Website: apple
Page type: customer-info-address
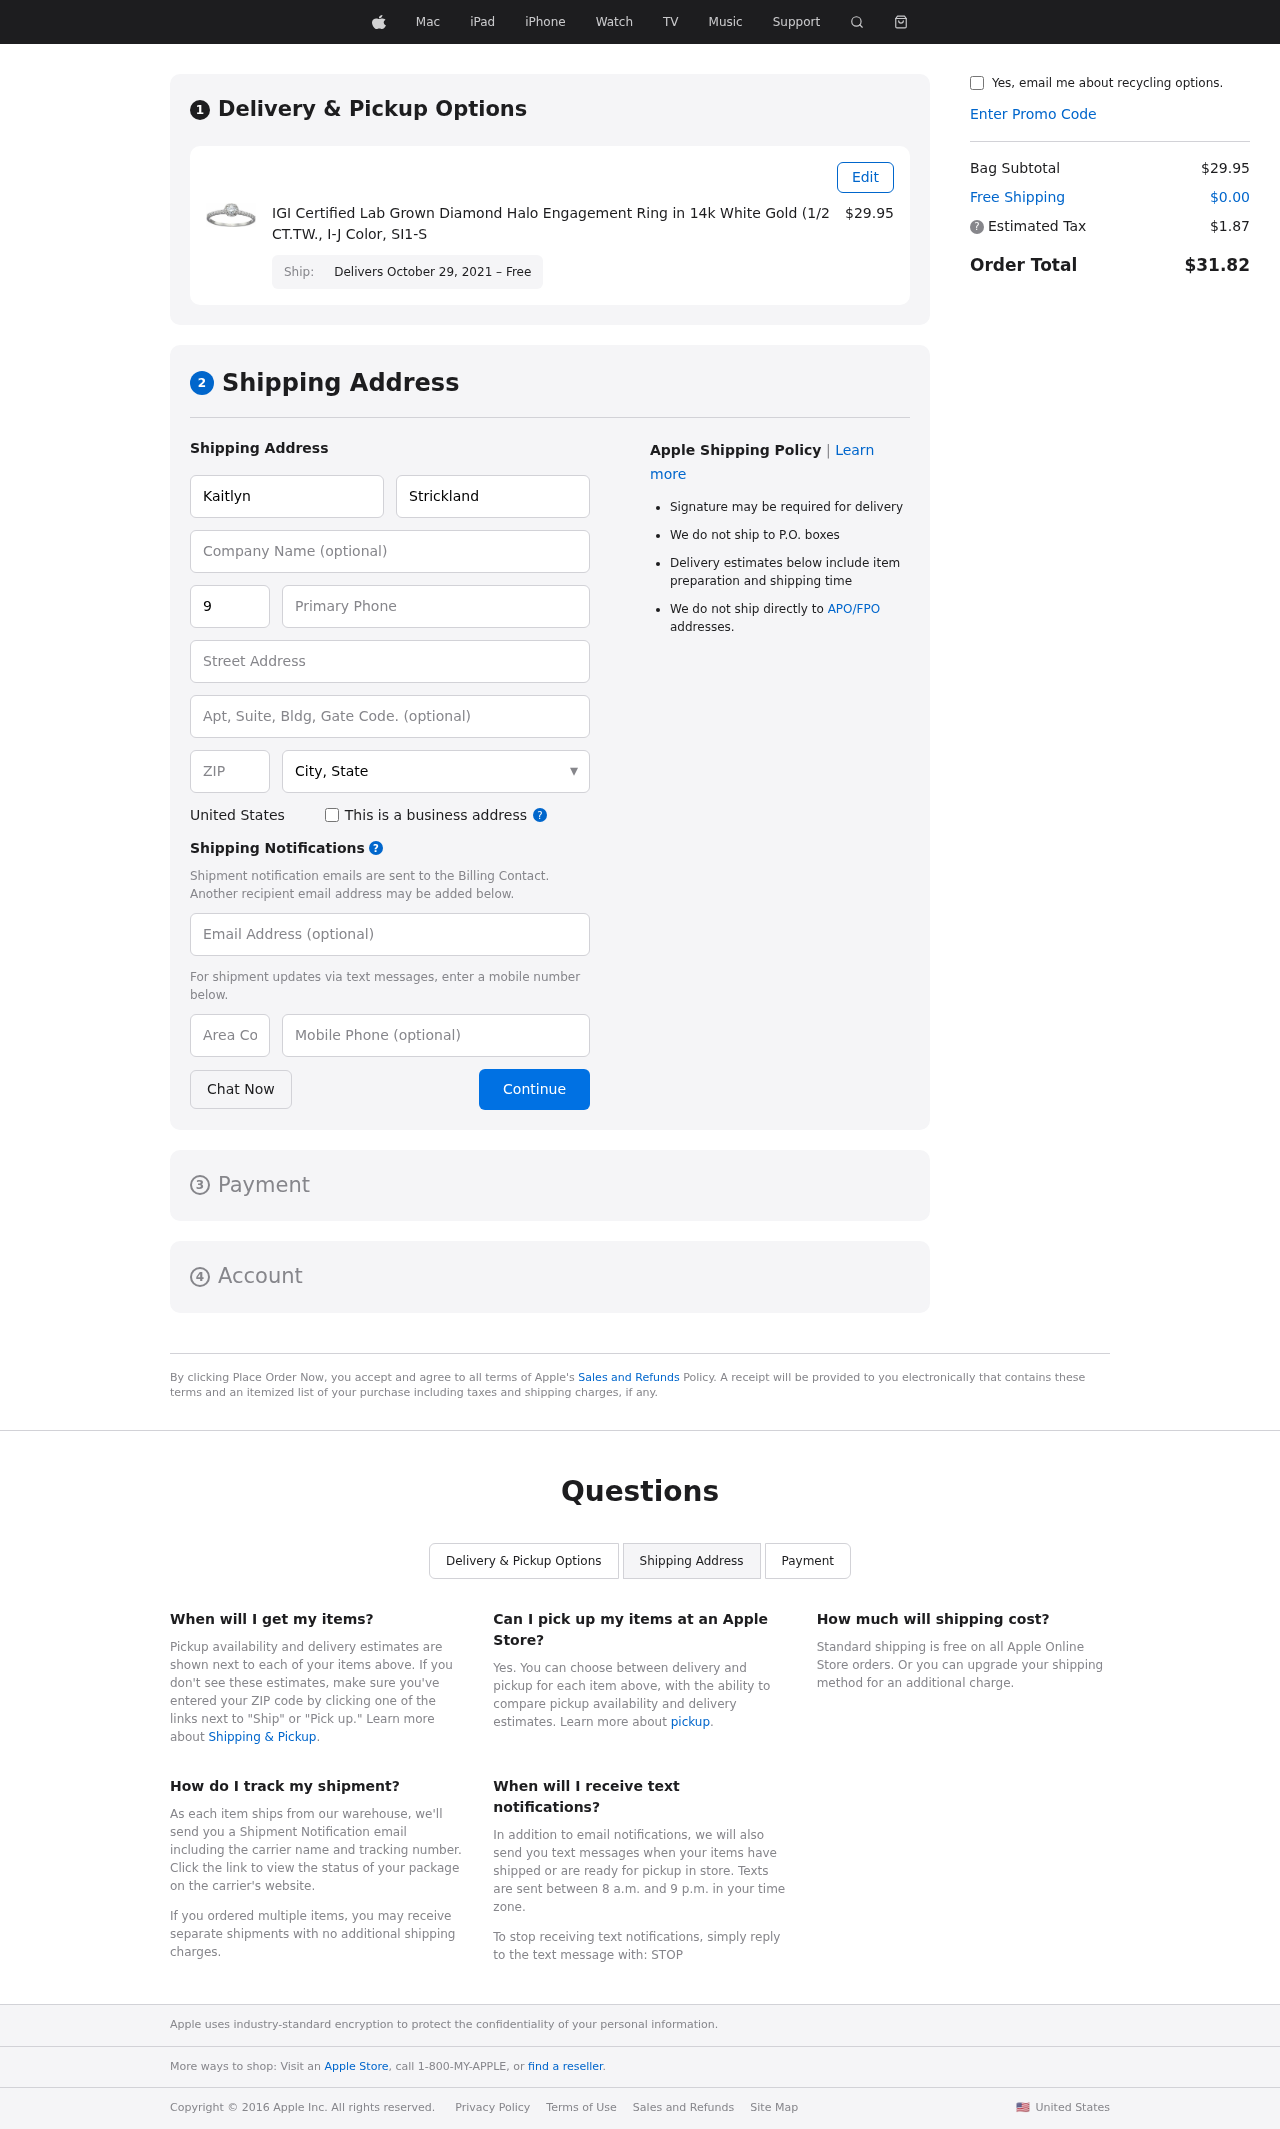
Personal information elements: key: PII_CITY_STATE
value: Jonesborough, TX
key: PII_COUNTRY
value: United States
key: PII_EMAIL
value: kaitlyn.strickland@gmail.com
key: PII_FIRSTNAME
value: Kaitlyn
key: PII_LASTNAME
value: Strickland
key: PII_PHONE
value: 9989832250
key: PII_PHONE_ALT
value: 6284219087
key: PII_PHONE_ALT_AREA
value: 628
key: PII_PHONE_AREA
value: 998
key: PII_POSTCODE
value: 79616
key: PII_STREET
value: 2960 Jacqueline Roads Suite 997
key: PII_STREET2
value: Suite 170
Product elements: key: PRODUCT1_NAME
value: IGI Certified Lab Grown Diamond Halo Engagement Ring in 14k White Gold (1/2 CT.TW., I-J Color, SI1-S
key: PRODUCT1_PRICE
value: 29.95
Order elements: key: ORDER_DELIVERY_DATE
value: Delivers October 29, 2021 – Free
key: ORDER_SUBTOTAL
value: $29.95
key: ORDER_SHIPPING_COST
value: $0.00
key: ORDER_TAX
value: $1.87
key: ORDER_TOTAL
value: $31.82